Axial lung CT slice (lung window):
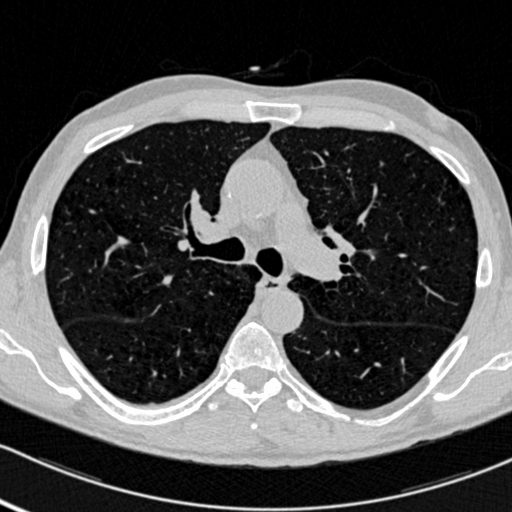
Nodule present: no